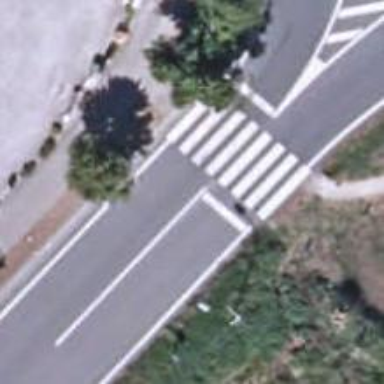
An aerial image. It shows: Left sidewalk along asphalt tertiary road.